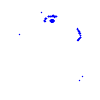
Particle: kaon